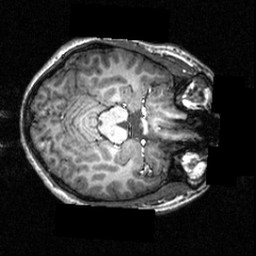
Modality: T1w
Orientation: axial
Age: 12
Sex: female
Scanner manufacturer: siemens
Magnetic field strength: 3.951 T
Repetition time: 1.5 s
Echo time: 0.00335 s